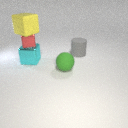
large green rubber sphere in front of large gray rubber cylinder